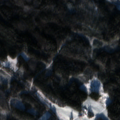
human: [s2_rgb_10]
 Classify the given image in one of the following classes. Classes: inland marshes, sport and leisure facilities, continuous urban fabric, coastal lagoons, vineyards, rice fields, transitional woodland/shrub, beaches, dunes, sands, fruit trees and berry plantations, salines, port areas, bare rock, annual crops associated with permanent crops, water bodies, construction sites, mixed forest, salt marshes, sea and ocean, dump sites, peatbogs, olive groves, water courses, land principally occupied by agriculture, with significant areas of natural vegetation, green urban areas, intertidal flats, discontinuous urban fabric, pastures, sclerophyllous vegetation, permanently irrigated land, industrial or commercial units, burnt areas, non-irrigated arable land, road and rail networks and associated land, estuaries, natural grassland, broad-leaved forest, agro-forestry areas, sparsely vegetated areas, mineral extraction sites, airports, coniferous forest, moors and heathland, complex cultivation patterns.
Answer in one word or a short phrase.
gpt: land principally occupied by agriculture, with significant areas of natural vegetation, mixed forest, transitional woodland/shrub